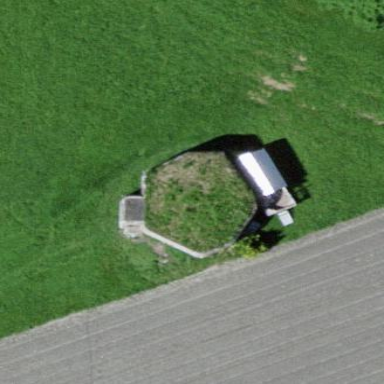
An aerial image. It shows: Military bunker.